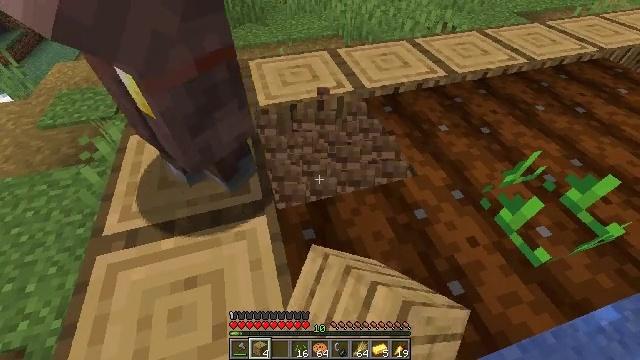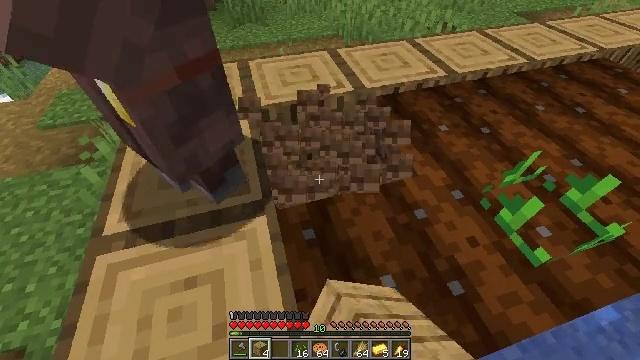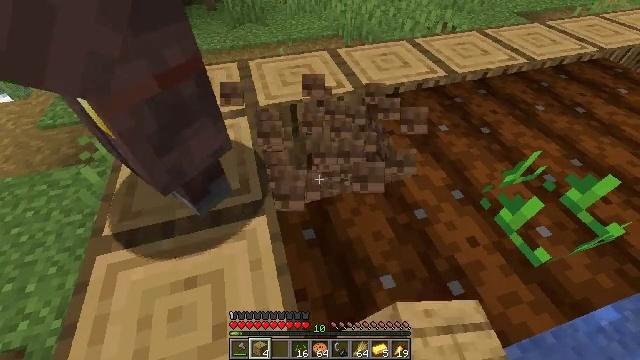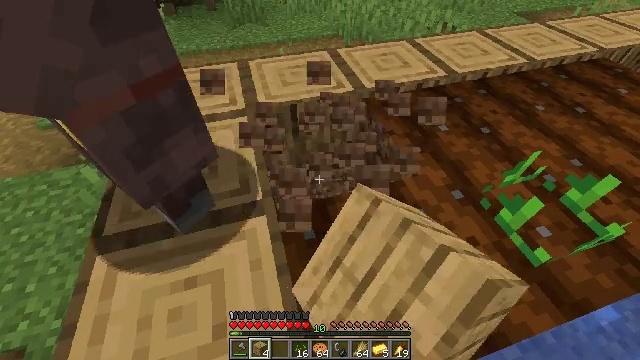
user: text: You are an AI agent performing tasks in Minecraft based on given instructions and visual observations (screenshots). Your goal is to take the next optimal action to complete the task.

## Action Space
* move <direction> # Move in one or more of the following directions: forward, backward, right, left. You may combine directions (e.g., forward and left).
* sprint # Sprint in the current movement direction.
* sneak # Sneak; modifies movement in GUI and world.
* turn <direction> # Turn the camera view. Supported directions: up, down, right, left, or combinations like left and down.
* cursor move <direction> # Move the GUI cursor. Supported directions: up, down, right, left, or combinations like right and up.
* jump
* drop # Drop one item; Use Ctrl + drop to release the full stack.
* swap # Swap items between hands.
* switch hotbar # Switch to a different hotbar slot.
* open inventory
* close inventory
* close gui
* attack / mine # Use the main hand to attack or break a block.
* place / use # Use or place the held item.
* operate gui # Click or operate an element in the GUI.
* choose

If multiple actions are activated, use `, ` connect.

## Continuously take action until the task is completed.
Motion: motion action
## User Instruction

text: Harvest farmland back to plain soil.
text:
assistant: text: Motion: sneak, attack / mine
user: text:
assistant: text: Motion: sneak, attack / mine
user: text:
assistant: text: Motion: sneak, attack / mine
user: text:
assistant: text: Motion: sneak, attack / mine